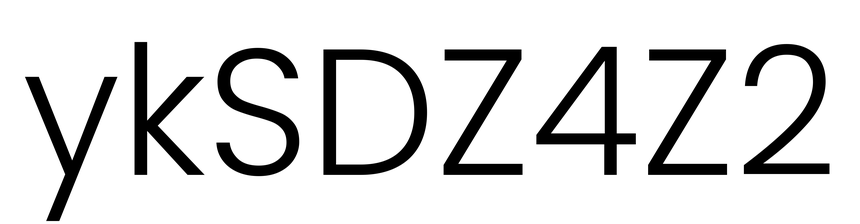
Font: Poppins-Light